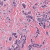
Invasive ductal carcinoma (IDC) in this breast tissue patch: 1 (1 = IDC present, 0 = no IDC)